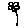
Label: flower